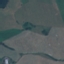
Land use / land cover: Pasture